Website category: movie
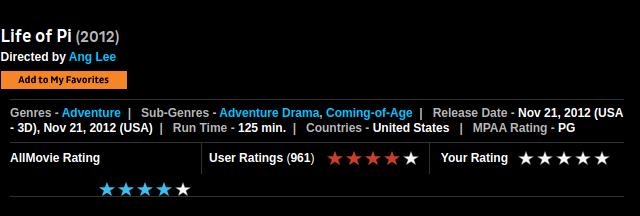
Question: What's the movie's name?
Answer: Life of Pi

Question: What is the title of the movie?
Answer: Life of Pi

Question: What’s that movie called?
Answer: Life of Pi

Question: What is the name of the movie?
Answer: Life of Pi

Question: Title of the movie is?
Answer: Life of Pi

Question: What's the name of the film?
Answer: Life of Pi

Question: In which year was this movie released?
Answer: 2012

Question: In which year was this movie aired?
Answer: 2012

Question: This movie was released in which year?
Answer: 2012

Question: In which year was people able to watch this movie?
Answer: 2012

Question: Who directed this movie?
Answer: Ang Lee

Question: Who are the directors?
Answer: Ang Lee

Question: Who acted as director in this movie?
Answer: Ang Lee

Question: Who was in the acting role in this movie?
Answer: Ang Lee

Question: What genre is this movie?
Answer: Adventure

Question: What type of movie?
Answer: Adventure

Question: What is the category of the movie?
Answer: Adventure

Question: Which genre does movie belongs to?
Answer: Adventure

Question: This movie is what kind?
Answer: Adventure

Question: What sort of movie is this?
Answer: Adventure

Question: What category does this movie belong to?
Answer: Adventure

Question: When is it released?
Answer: Nov 21, 2012 (USA - 3D), Nov 21, 2012 (USA)

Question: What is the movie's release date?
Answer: Nov 21, 2012 (USA - 3D), Nov 21, 2012 (USA)

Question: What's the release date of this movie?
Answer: Nov 21, 2012 (USA - 3D), Nov 21, 2012 (USA)

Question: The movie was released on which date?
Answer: Nov 21, 2012 (USA - 3D), Nov 21, 2012 (USA)

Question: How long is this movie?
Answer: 125 min.

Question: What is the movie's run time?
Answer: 125 min.

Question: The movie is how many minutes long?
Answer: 125 min.

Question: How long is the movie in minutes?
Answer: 125 min.

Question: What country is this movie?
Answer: United States

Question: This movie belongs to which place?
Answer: United States

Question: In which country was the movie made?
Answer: United States

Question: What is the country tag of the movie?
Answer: United States

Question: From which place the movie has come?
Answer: United States